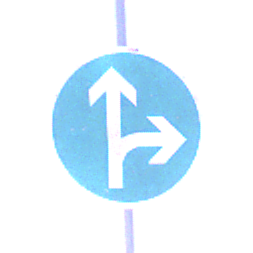
Verkehrszeichen: VorgeschriebeneFahrtrichtungGeradeausOderRechts
Umgebung: Outdoor, Nature
Tageszeit: MorningAfternoon
Wetter: Clear
Licht: Natural
Jahreszeit: NotSpecified
Kontrast: HighContrast